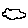
Label: cloud